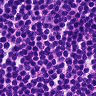
Metastatic tissue present: no